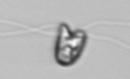
Label: flagellate_morphotype1